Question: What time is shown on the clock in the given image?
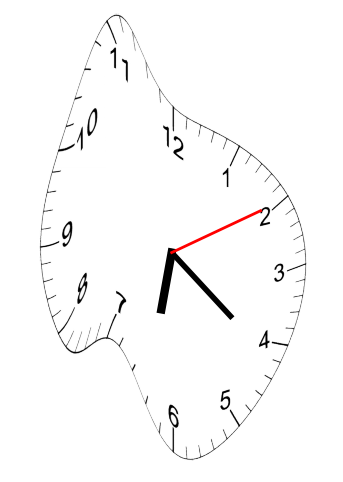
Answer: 06:21:10